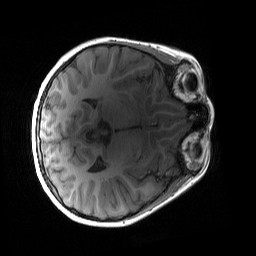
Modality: T1w
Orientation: axial
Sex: female
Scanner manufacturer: siemens
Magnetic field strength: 3 T
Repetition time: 1.9 s
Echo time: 0.00243 s